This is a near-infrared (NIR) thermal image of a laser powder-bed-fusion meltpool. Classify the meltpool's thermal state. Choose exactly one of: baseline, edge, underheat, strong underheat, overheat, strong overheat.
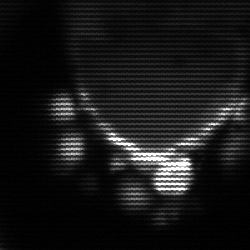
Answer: baseline